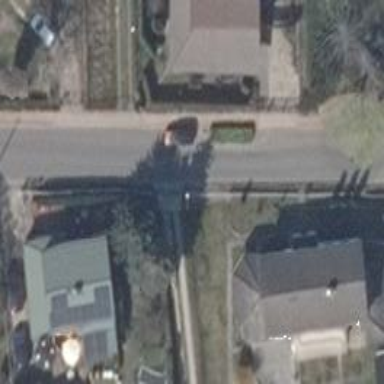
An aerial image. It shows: Traffic calming feature called choker.